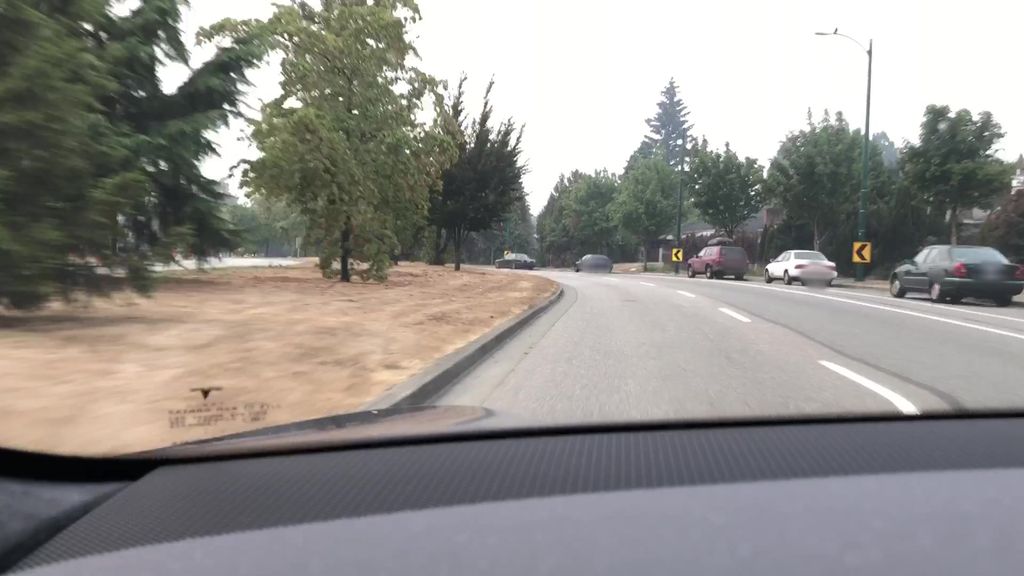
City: vancouver